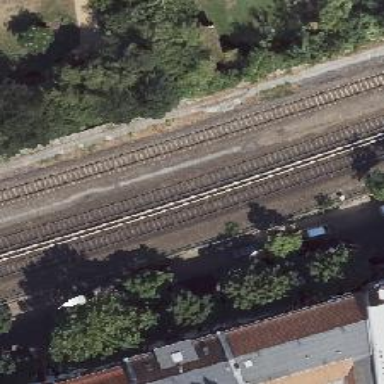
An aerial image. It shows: Railway milestone.